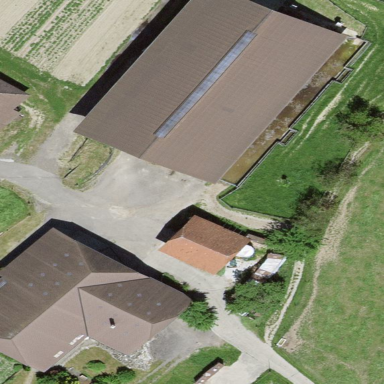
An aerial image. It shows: Rural barn.